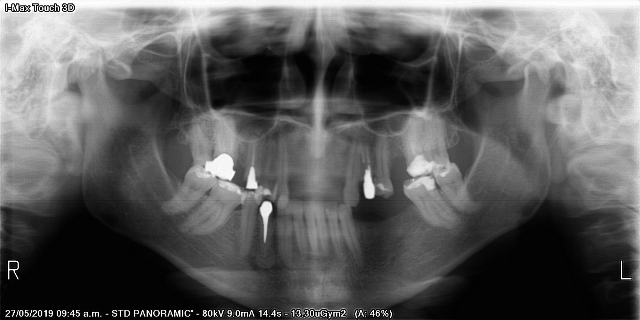
adult